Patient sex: M
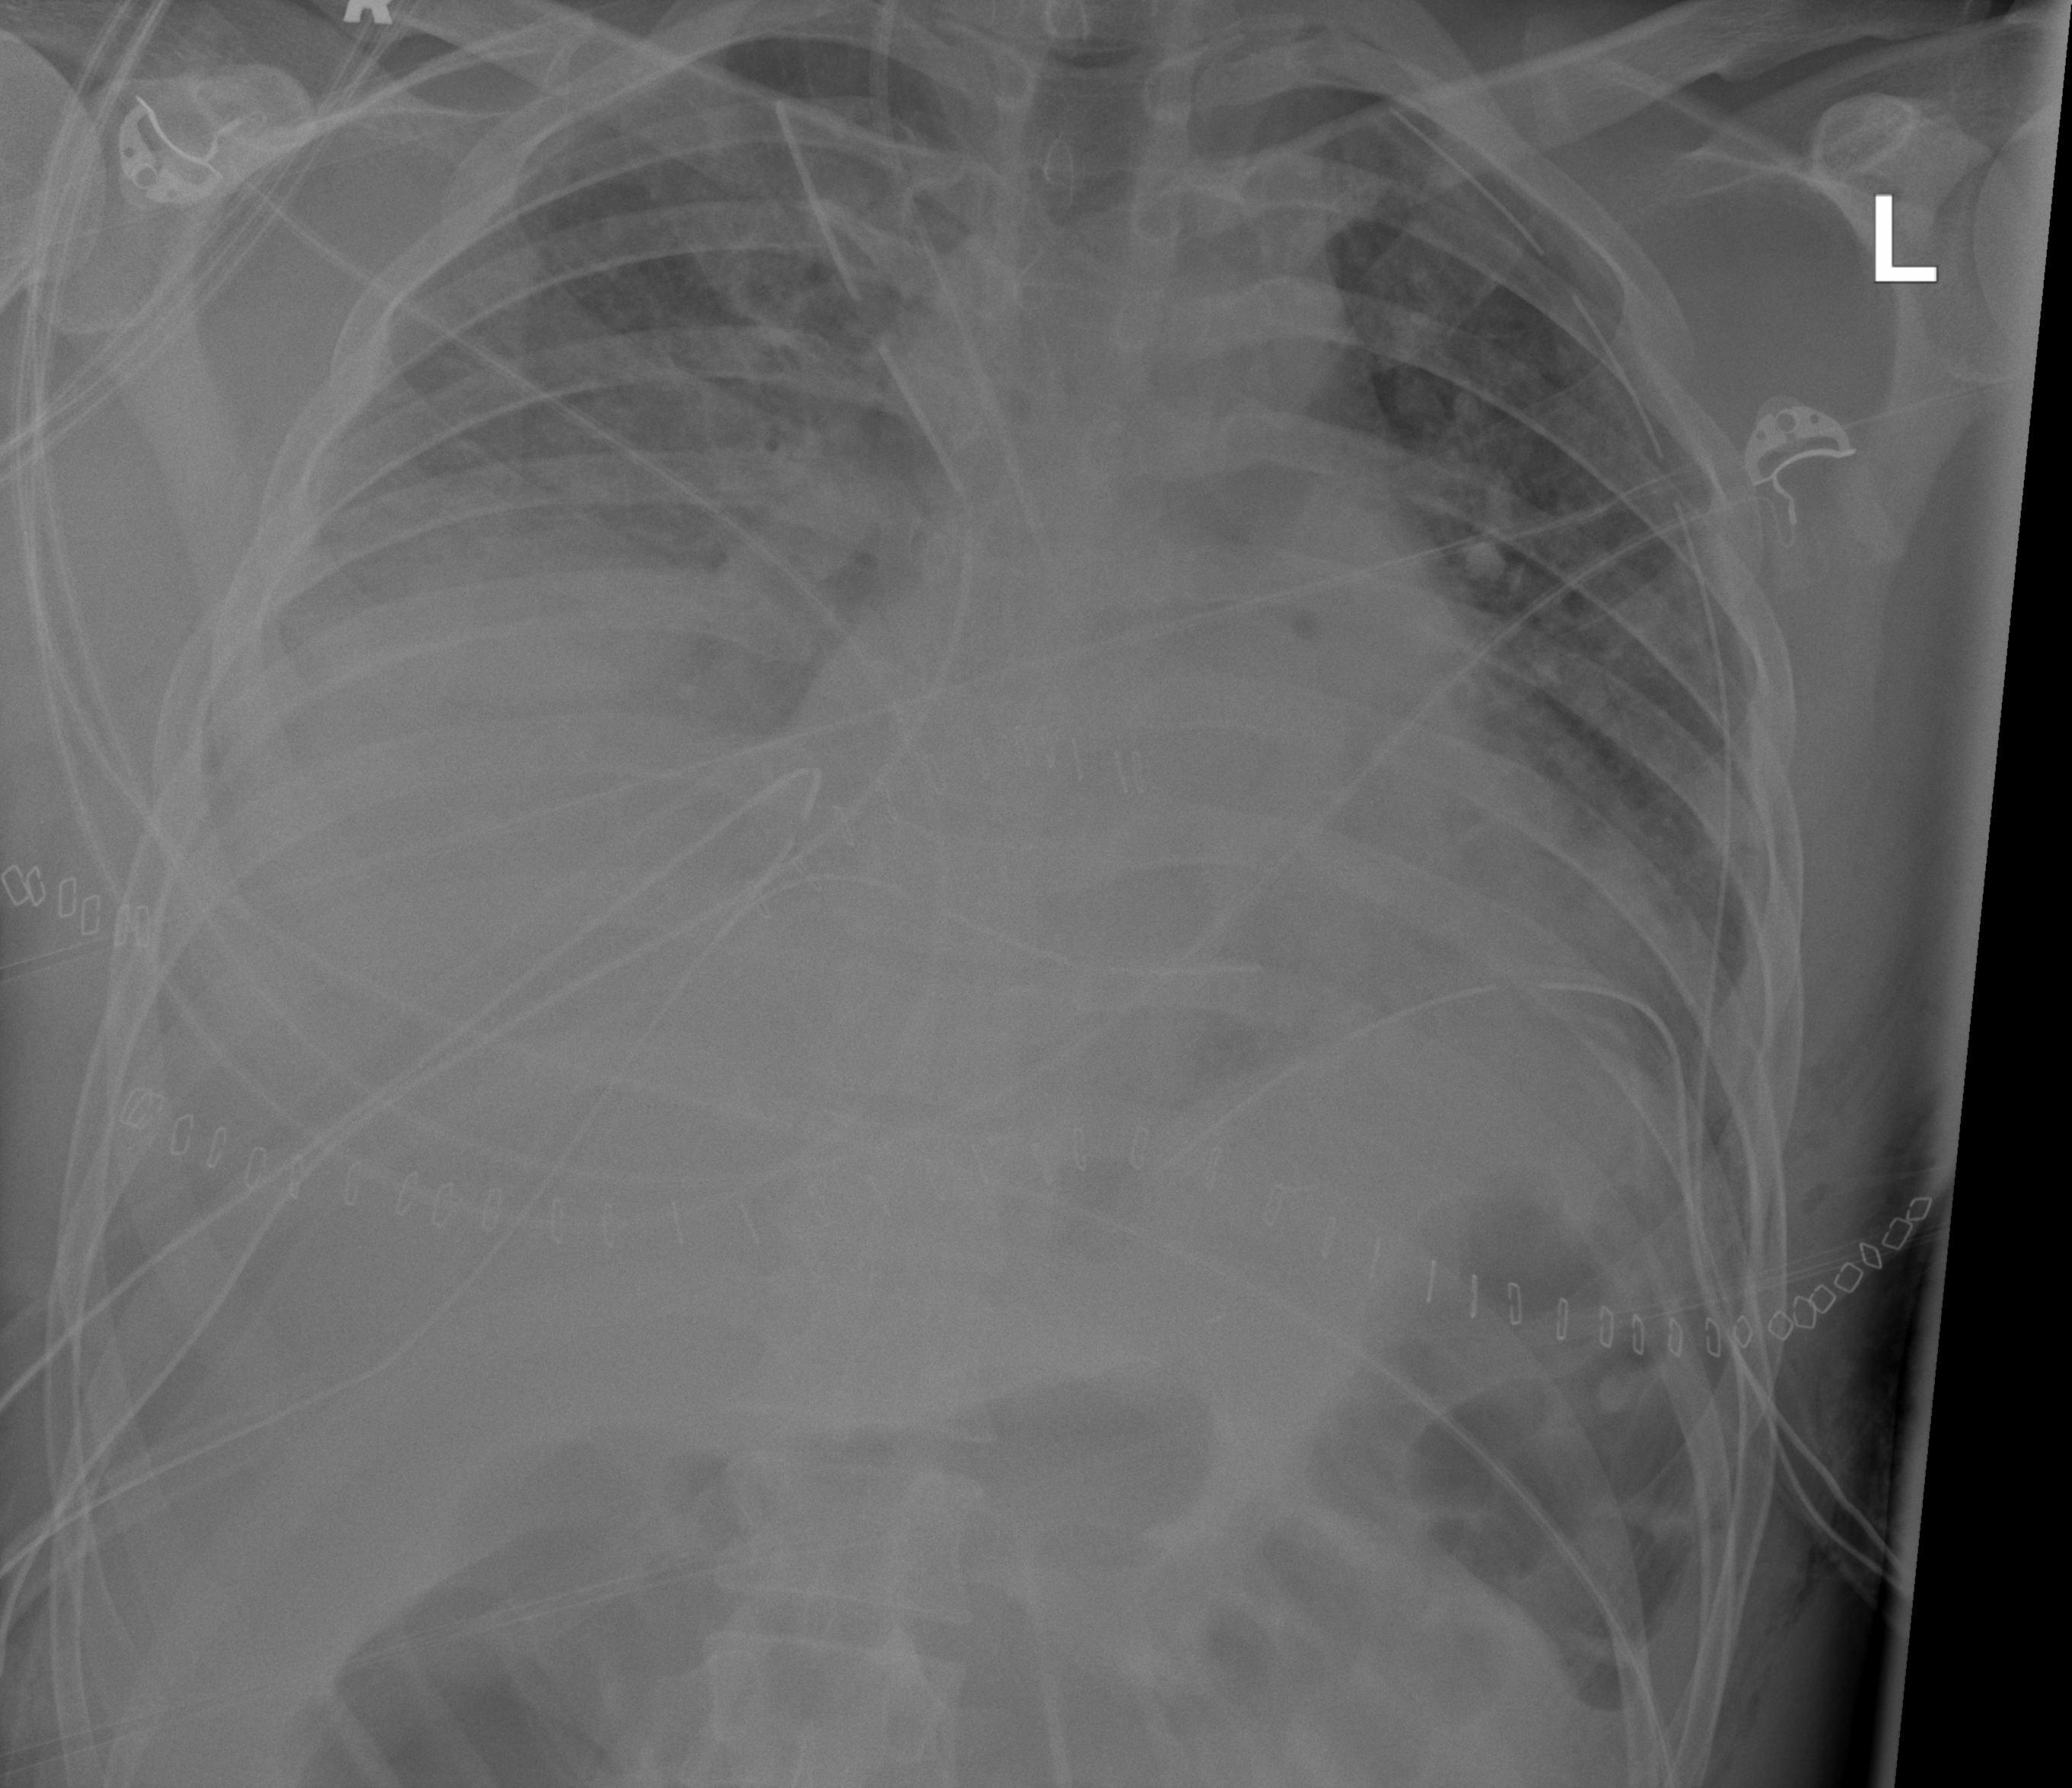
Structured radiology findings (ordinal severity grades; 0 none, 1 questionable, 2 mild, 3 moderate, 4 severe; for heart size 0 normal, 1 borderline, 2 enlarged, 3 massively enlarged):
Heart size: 2
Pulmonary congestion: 1
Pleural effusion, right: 3
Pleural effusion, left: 2
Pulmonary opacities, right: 2
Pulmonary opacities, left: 0
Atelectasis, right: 3
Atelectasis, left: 2